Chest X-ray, PA view. Patient: 32 years old, sex M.
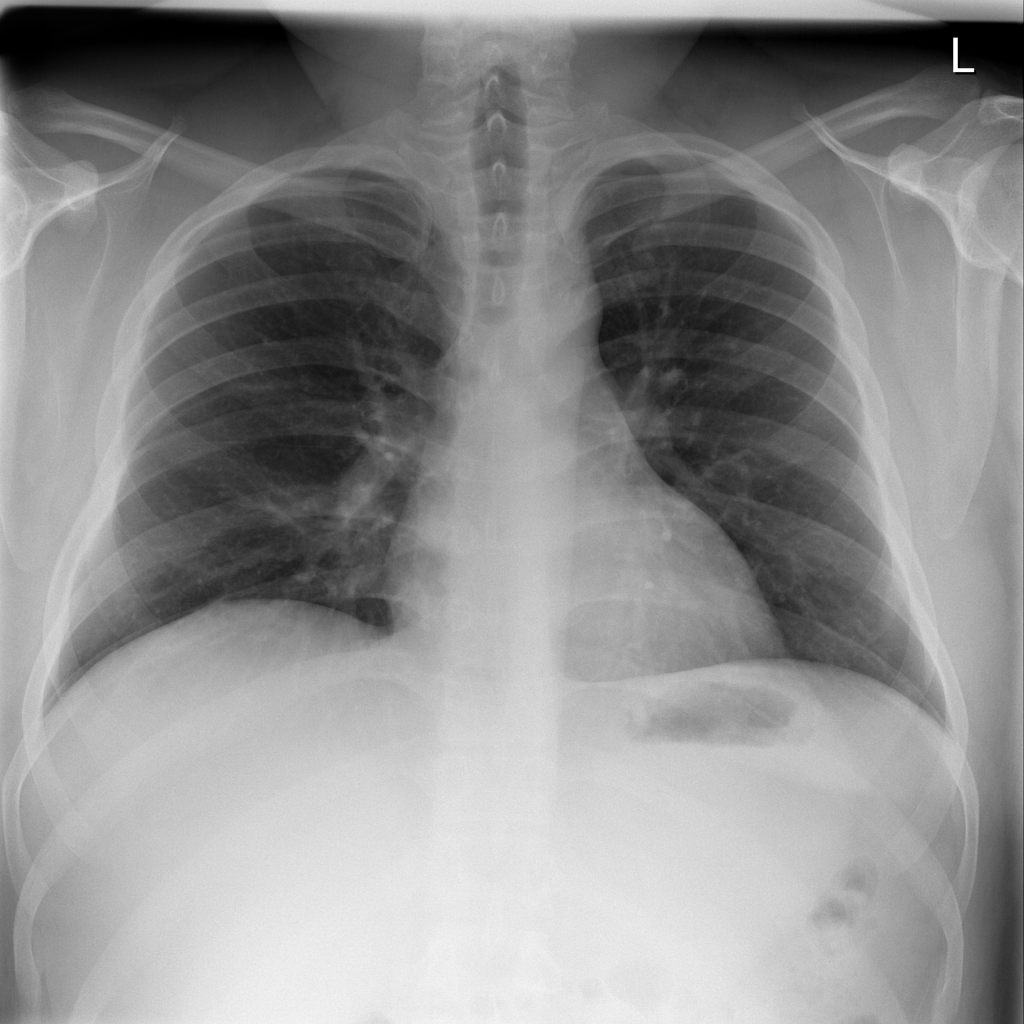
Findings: No Finding